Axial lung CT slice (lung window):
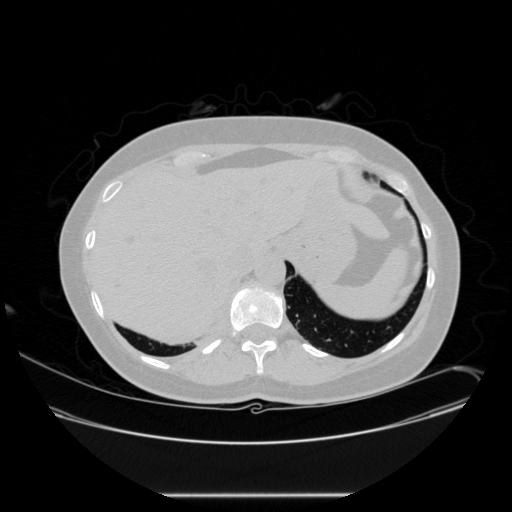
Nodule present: no